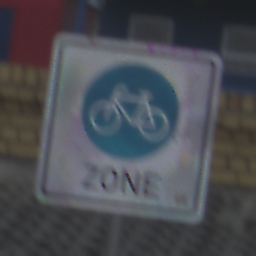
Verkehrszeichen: BeginnFahrradzone
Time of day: SunriseSunset
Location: Outdoor (Beach)
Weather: Overcast
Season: NotSpecified
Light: Natural